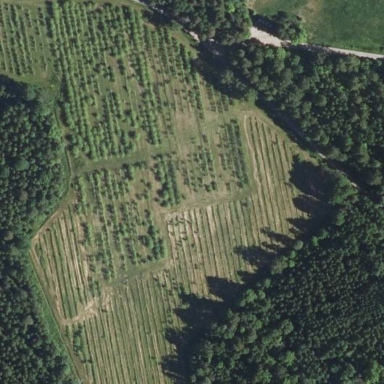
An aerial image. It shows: Orchard.